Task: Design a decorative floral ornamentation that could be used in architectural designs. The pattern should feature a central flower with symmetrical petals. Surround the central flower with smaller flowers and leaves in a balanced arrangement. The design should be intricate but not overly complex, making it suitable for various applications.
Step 1074:
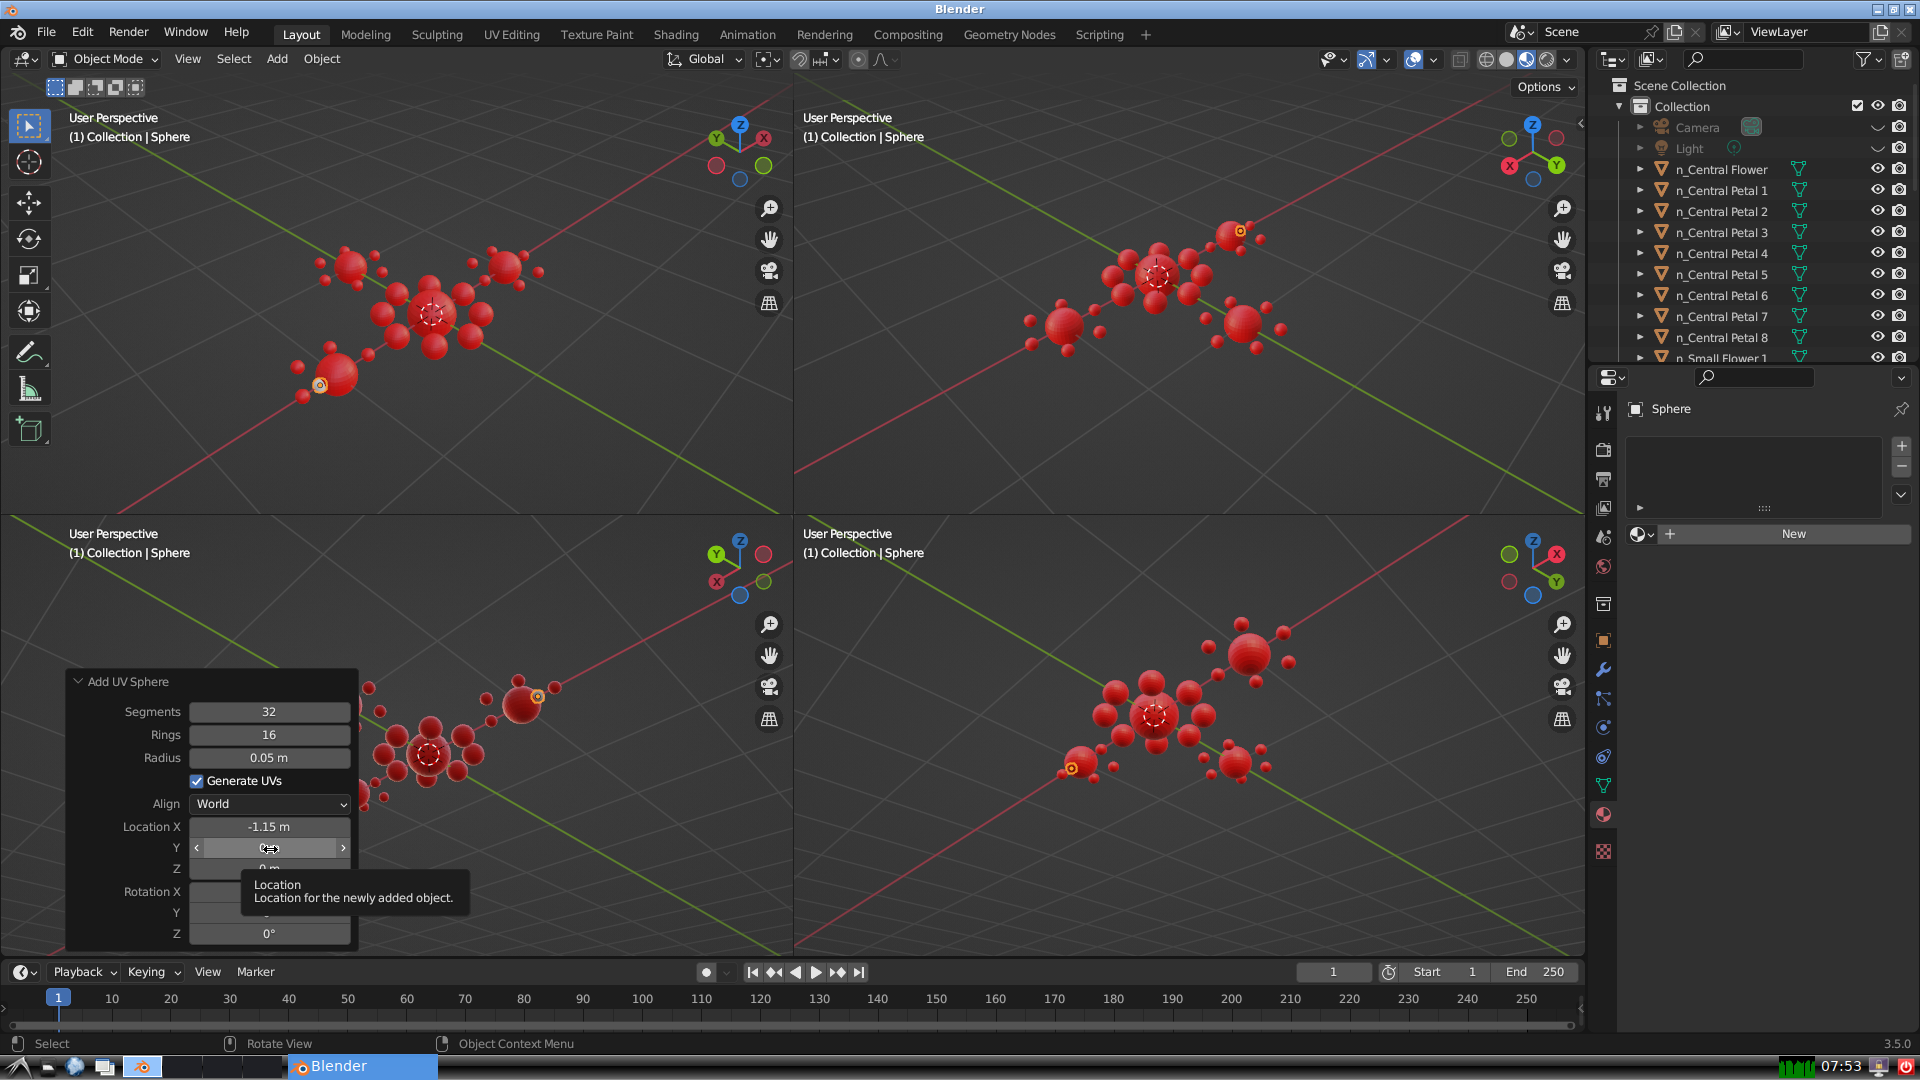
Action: click: no